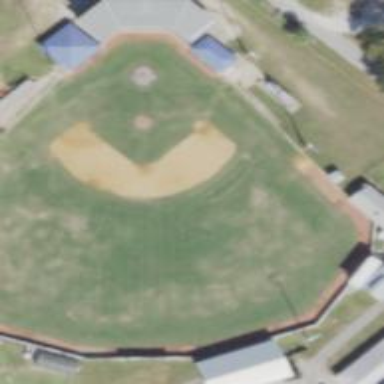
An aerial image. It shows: Baseball pitch for leisure and sports activities.